九年级 · 度量几何学
如图, 在 $\triangle A B C$ 中, $B C=4$, 以点 $A$ 为圆心, 2 为半径的 $\odot A$ 与 $B C$ 相切于点 $D$, 交 $A B$ 于点 $E$, 交 $A C$ 于点 $F$, 点 $P$ 是 $\odot A$ 上一点, 且 $\angle E P F=40^{\circ}$, 则图中阴影部分的面积是 $(\quad)$

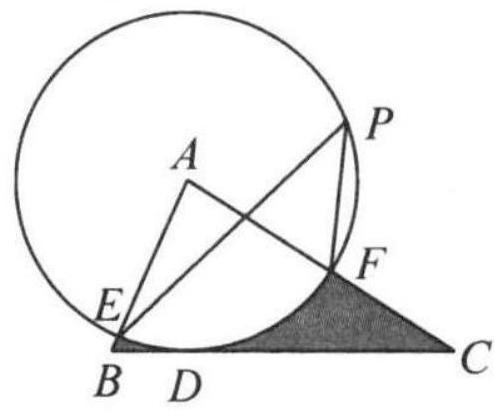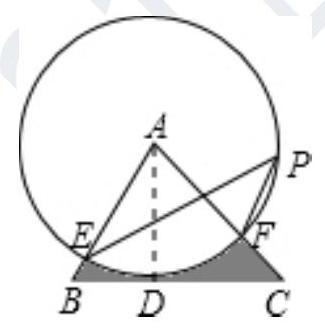
A. $4-\frac{8 \pi}{9}$
B. $4-\frac{\pi}{9}$
C. $8-\frac{4 \pi}{9}$
D. $8-\frac{8 \pi}{9}$
答案: A
解析: 【分析】

本题考查了扇形的面积公式这个知识点, 连接 $A D$, 根据切线的性质得 $A D \perp B C$, 即 $A D=2$ 为 $B C$ 边上的高; 再根据圆周角定理得 $\angle E A F=2 \angle E P F=80^{\circ}$, 而 $S_{\text {阴 }}=S_{\triangle A B C}-S_{\text {扇 } A F}$, 然后利用扇形的面积公式: $S=\frac{n \pi R^{2}}{360}$ 和三角形的面积公式即可计算出图中阴影部分的面积.

【解答】

解: 连接 $A D$, 如图,

$\because \odot A$ 与 $B C$ 相切于点 $D$,

$\therefore A D \perp B C$, 且 $A D=2$,

又 $\because \angle E A F=2 \angle E P F=80^{\circ}$, 而 $B C=4$,
$\therefore S_{\text {阴 }}=S_{\triangle A B C}-S_{\text {扇 } A F}=\frac{1}{2} B C \times A D-\frac{80 \pi \times 2^{2}}{360}=4-\frac{8}{9} \pi$,

故选 $A$.